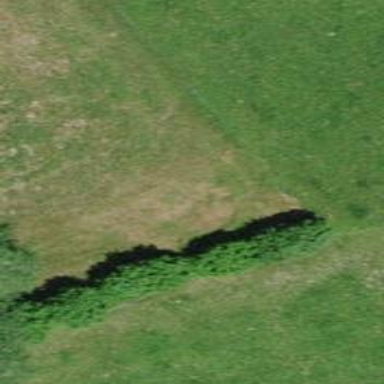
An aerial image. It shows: Hedge acting as barrier.